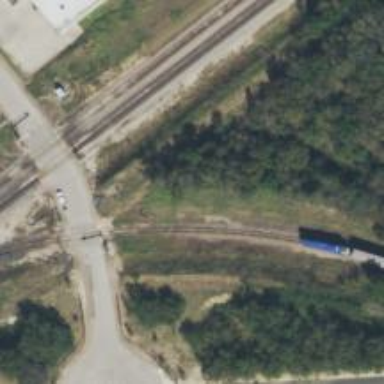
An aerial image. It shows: Railway tracks with excepted track class.